Aerial crown-view tile of a tropical tree (Barro Colorado Island, Panama), acquired 20250818:
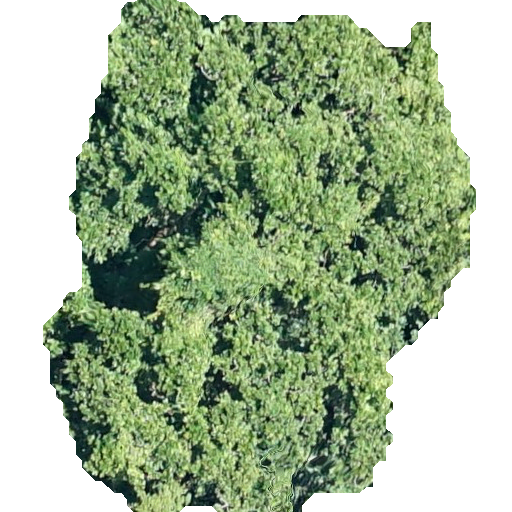
Species: Anacardium excelsum
GBIF accepted scientific name: Anacardium excelsum
Crown area: 227.067 m²